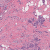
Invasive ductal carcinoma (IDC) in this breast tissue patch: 1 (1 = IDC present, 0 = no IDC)